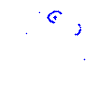
Particle: proton